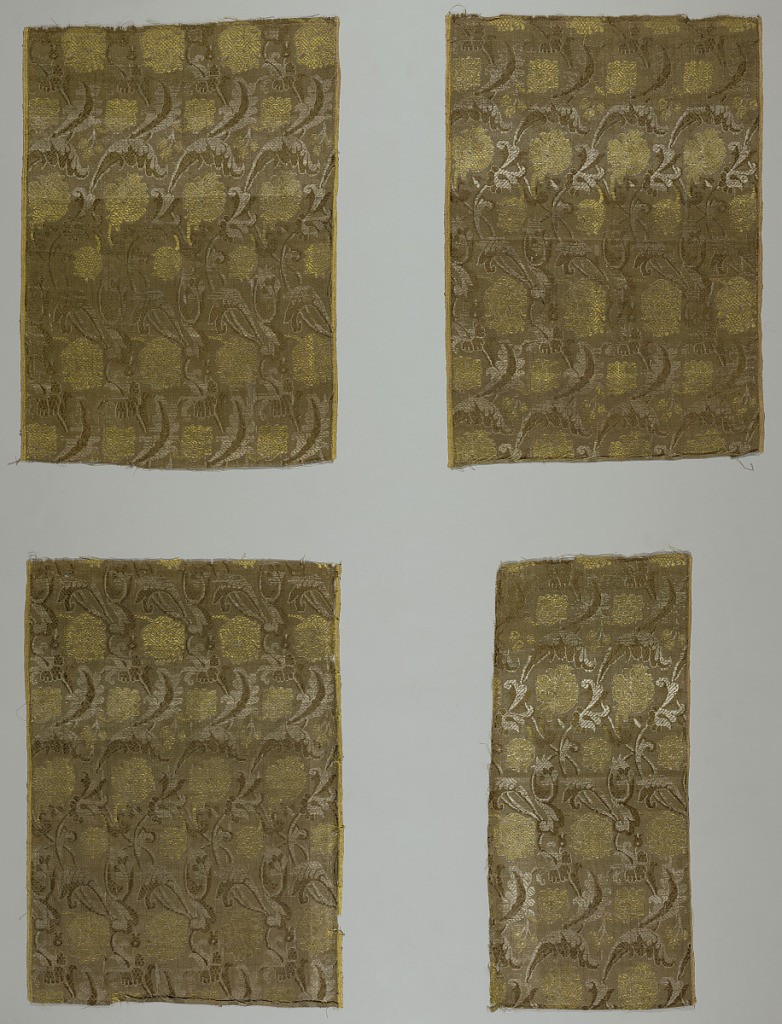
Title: Fragments
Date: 17th century
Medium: silk, metallic Technique: woven
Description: Asymmetrical branches with floral decoration in brown, white, gold and silver.